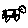
Label: cat